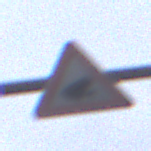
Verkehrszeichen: AmphibienwanderungLinks
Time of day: MorningAfternoon
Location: Outdoor (Urban)
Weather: Overcast
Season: NotSpecified
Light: Natural